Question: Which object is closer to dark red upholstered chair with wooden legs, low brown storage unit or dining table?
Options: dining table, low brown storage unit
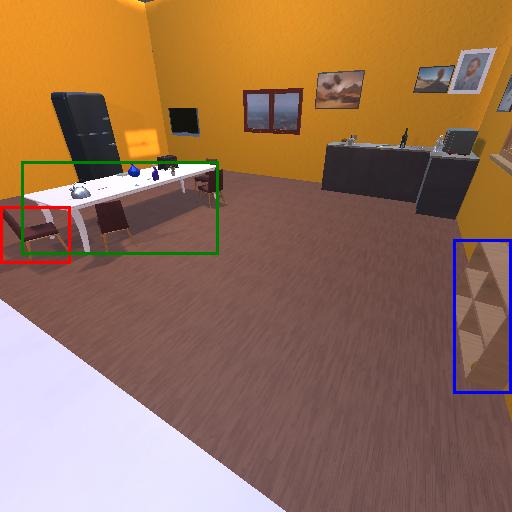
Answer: dining table